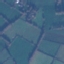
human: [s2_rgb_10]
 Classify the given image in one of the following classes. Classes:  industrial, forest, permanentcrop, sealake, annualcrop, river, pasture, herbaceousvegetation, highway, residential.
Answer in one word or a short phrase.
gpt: Pasture